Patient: sex F, age 58
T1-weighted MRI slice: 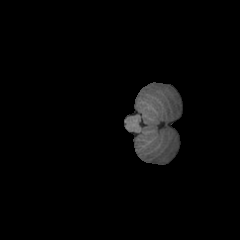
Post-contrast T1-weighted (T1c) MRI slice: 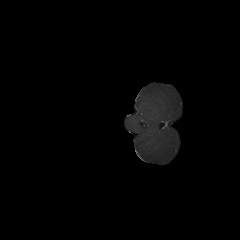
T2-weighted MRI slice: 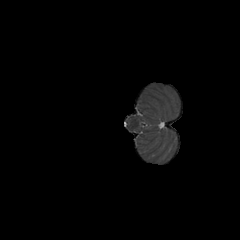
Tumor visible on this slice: no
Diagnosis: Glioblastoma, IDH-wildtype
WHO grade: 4